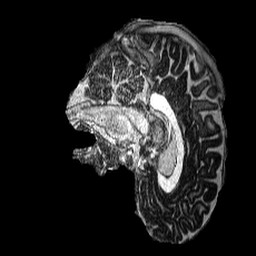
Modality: MP2RAGE
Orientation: sagittal